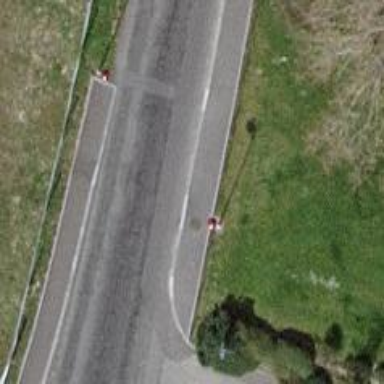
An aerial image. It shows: Unclassified road with asphalt surface and sidewalk on the left.